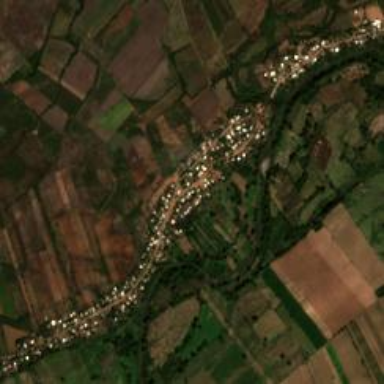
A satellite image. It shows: Village.